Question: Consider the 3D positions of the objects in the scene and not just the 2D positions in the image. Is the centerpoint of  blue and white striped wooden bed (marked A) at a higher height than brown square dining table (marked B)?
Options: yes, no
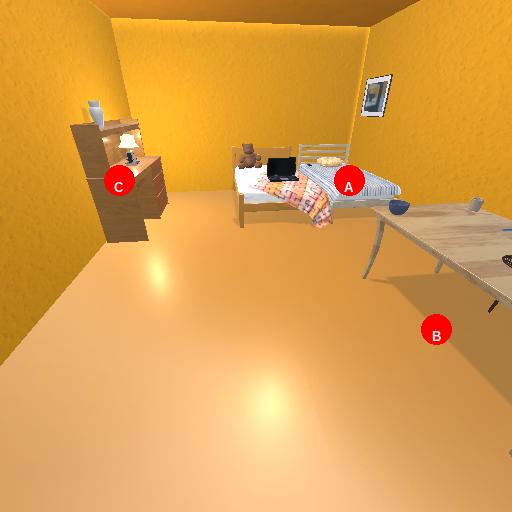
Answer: yes